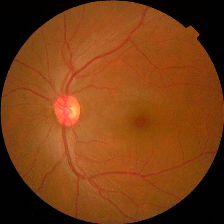
Diabetic retinopathy grade: No DR